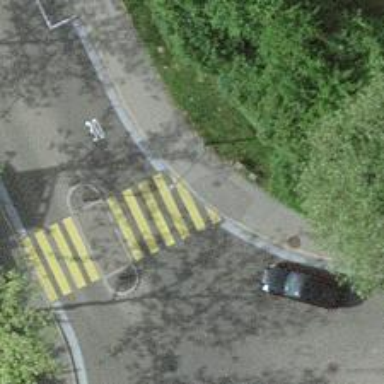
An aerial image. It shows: Kerb barrier.